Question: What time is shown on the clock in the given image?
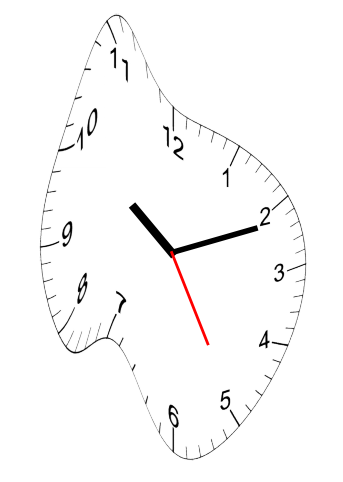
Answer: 10:11:25